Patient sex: M
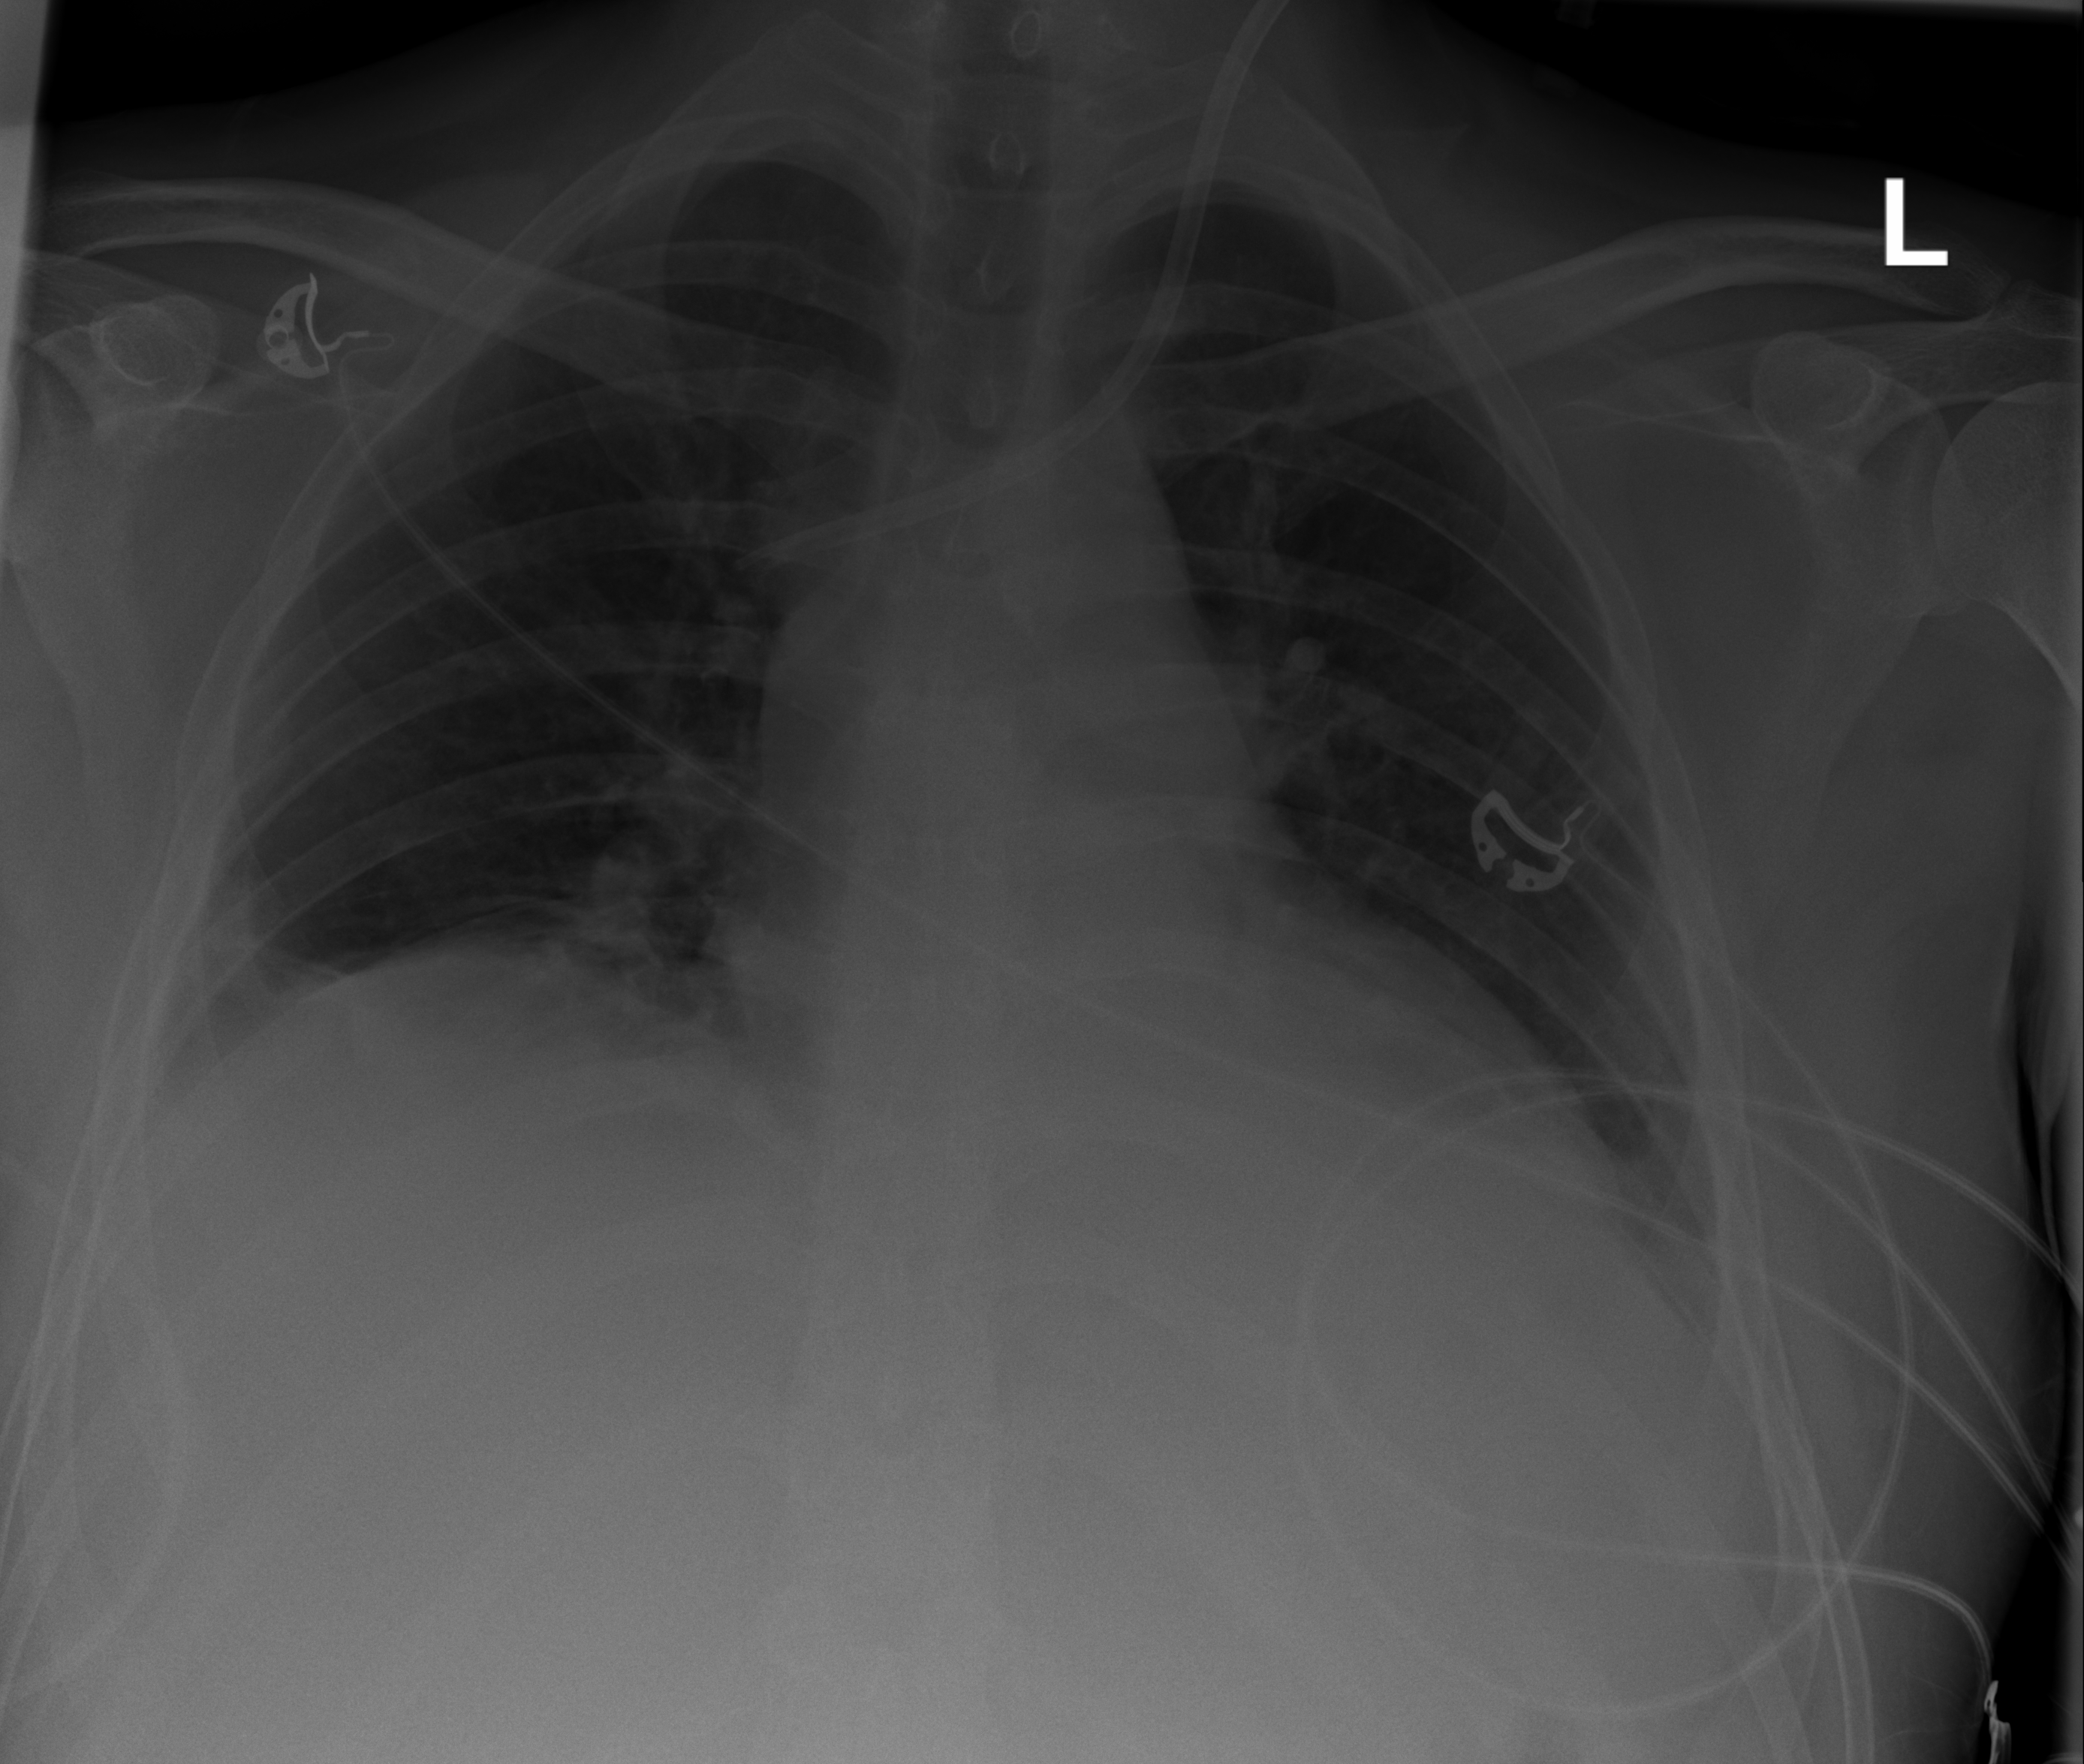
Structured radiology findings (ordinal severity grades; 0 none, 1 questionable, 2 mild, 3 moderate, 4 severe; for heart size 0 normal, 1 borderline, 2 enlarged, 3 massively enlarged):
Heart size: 1
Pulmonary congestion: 0
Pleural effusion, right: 2
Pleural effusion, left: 2
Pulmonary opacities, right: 0
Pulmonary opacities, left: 0
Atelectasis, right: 2
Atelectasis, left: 2